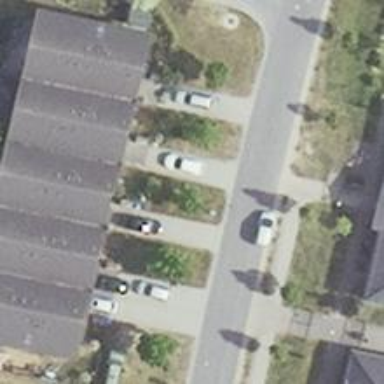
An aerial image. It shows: Driveway leading to service road.